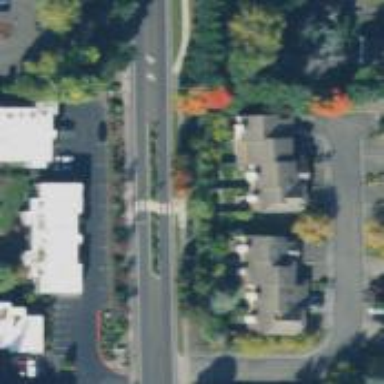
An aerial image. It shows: Footway crossing with central island.